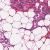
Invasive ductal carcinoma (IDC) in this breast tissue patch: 0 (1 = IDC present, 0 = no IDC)